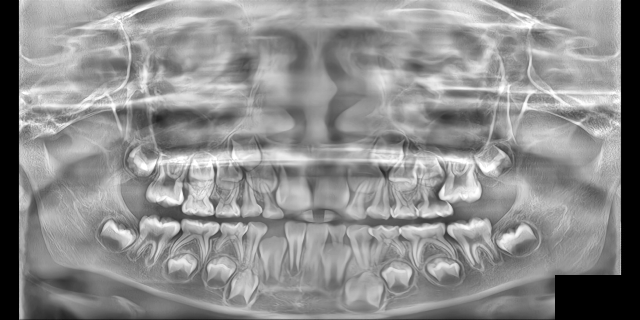
child